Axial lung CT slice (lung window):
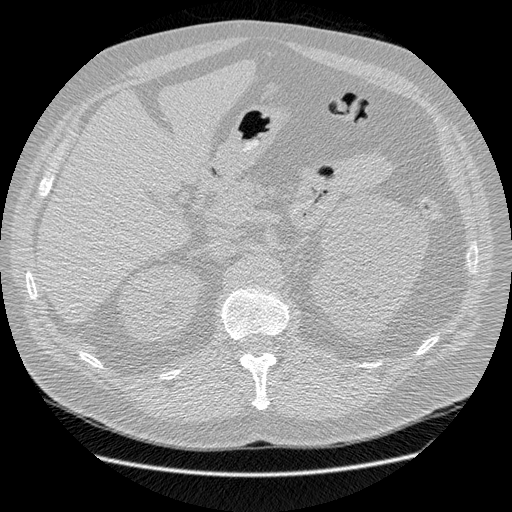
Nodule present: no